Question: I have a subgrid on my contact entity.

I want that when the first record is selected in the subgrid above buttons enables and
disables on uncheck.
I know how to enable diable button but i dont know where/how to call my function.
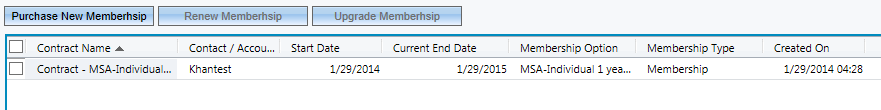
Answer: Try this code on the OnLoad Form event, to access the subgrid onClick Event.
'''
function OnLoad() {
var subGridId = gridId + "_d";
var grid = document.getElementById(subGridId);
if( grid != null){
grid.onclick = ClickAction;
}
}
function ClickAction() {
//insert your Click action here.
}
'''